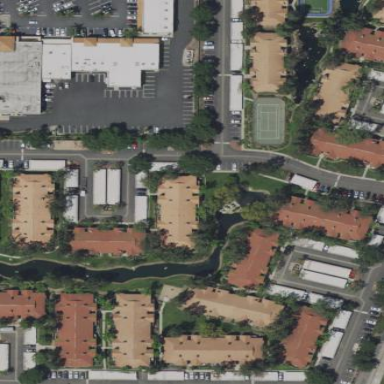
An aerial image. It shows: Residential area.